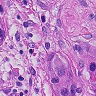
Metastatic tissue present: yes